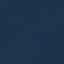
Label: SeaLake